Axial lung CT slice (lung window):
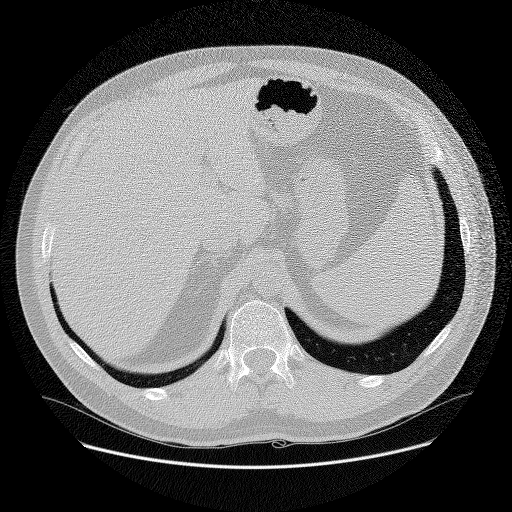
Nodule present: no